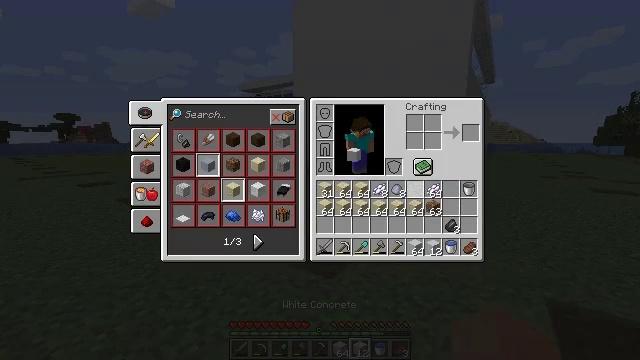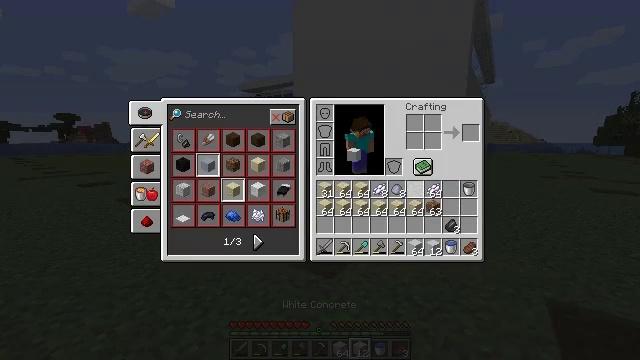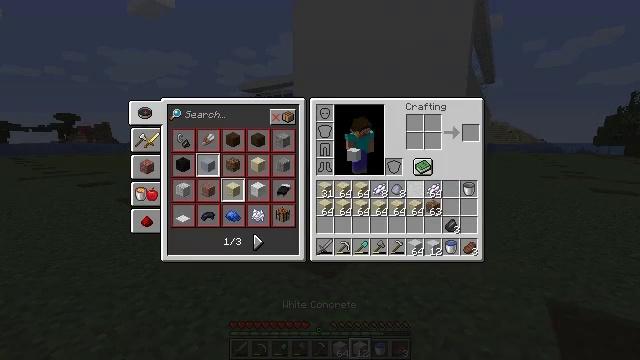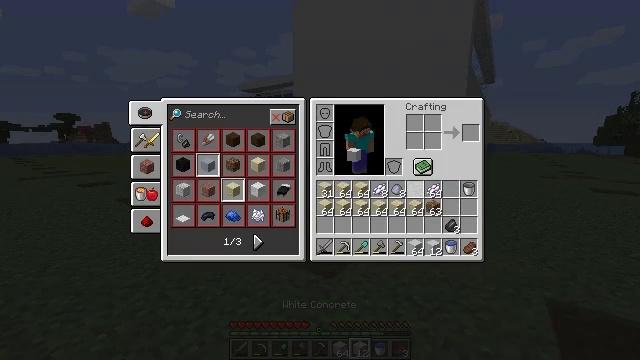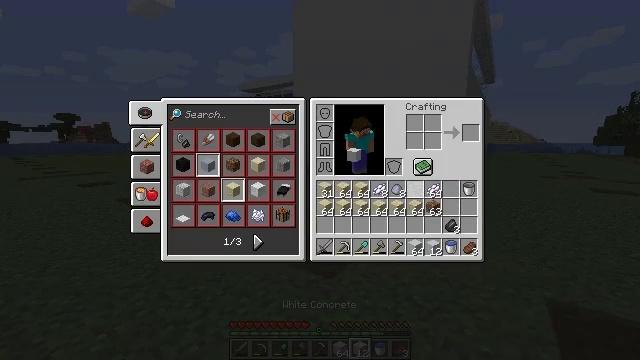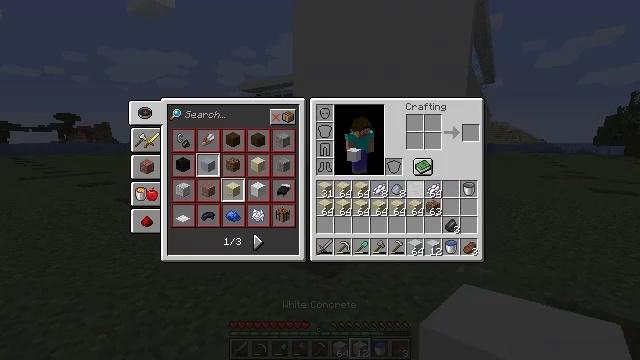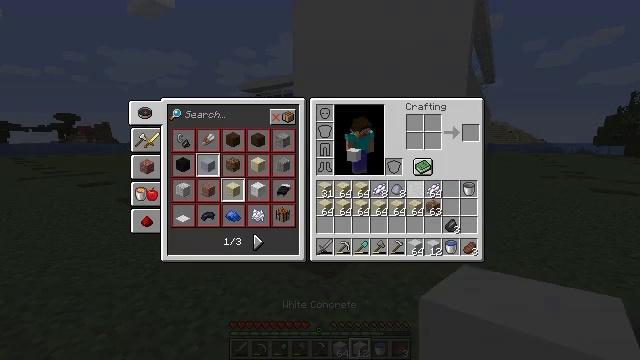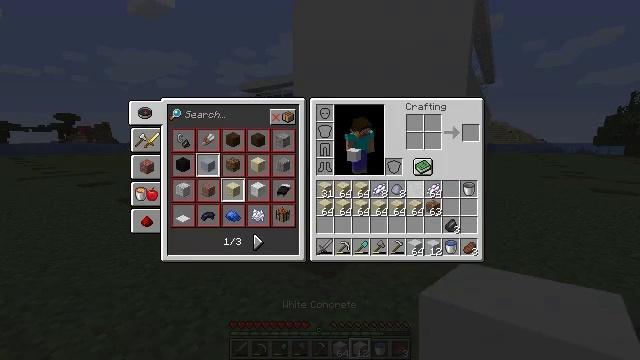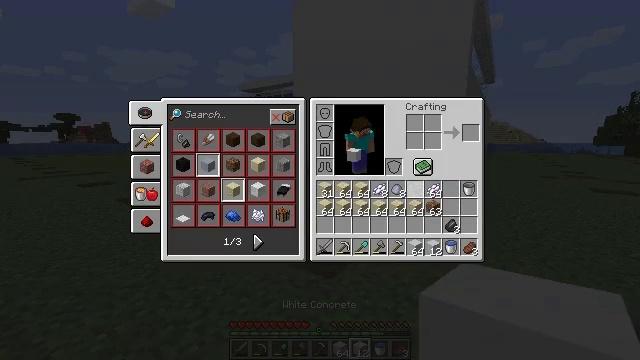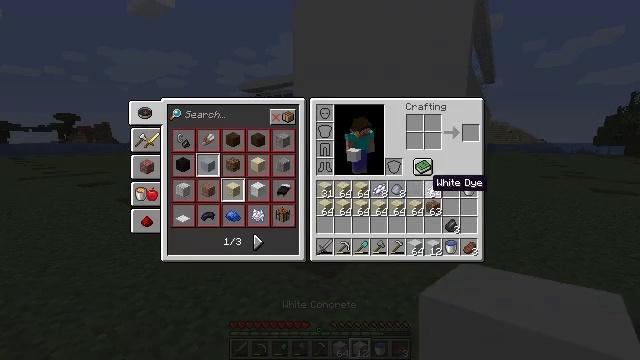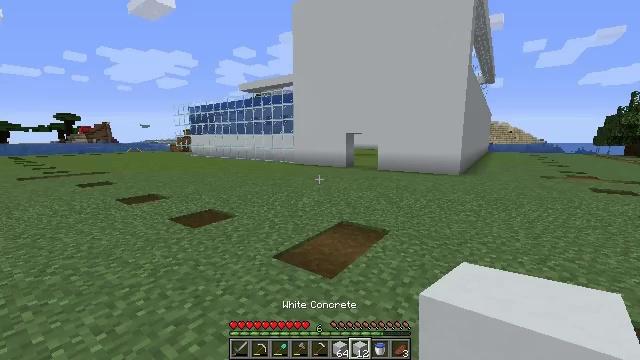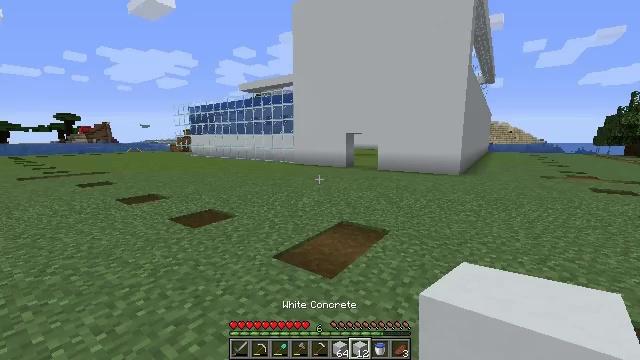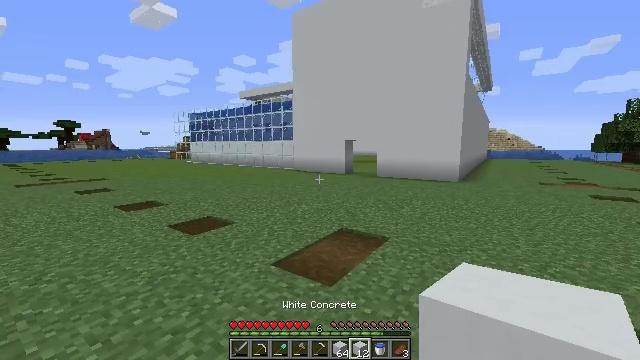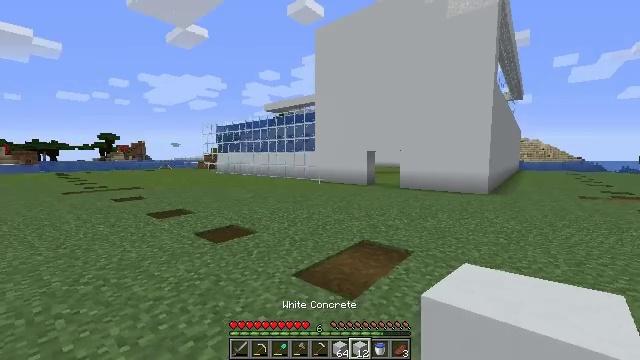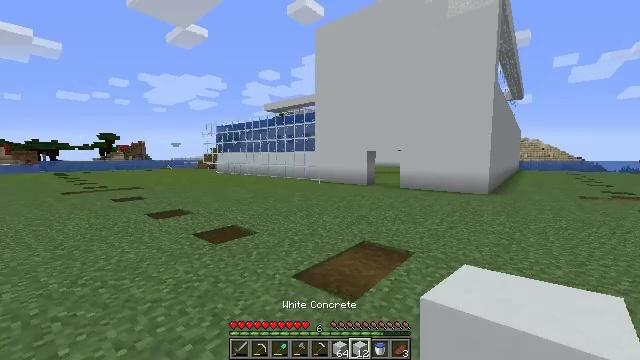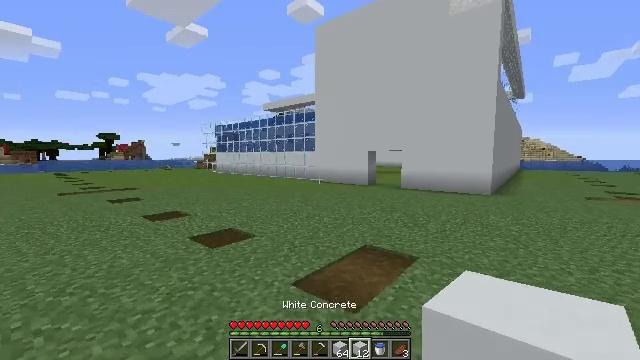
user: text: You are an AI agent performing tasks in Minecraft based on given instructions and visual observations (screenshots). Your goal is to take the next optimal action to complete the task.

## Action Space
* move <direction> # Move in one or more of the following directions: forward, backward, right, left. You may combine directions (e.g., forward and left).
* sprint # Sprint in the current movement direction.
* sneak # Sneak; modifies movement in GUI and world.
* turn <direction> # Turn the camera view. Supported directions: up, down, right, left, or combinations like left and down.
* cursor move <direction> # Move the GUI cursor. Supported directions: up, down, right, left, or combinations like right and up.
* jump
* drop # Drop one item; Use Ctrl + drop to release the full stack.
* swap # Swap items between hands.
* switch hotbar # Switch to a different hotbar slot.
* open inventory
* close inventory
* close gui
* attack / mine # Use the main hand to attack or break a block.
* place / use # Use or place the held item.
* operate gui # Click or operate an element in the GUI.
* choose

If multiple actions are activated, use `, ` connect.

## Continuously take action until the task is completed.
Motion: motion action
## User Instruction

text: drop white concrete
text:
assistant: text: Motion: sneak, attack / mine
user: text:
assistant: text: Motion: sneak
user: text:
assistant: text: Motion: sneak
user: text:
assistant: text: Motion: sneak
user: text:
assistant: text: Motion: sneak
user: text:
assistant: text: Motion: sneak
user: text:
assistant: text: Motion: no_op
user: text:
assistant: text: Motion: no_op
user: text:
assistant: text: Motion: no_op
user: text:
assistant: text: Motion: no_op
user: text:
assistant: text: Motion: no_op
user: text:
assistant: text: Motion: turn up
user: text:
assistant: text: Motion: turn left and up
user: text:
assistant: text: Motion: move forward
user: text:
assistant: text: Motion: move forward
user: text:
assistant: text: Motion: move forward
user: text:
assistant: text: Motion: move forward, turn left
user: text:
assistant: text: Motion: move forward
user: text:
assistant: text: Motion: move forward
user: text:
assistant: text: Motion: move forward
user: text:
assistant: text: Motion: move forward
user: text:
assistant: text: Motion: move forward, sprint, turn right
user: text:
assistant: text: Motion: move forward, sprint, turn right
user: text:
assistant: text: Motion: move forward, sprint, turn right
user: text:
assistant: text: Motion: move forward, sprint
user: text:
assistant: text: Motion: move forward, sprint
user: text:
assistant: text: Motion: move forward
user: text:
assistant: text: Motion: move forward
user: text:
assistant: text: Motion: move forward
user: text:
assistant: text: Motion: move forward